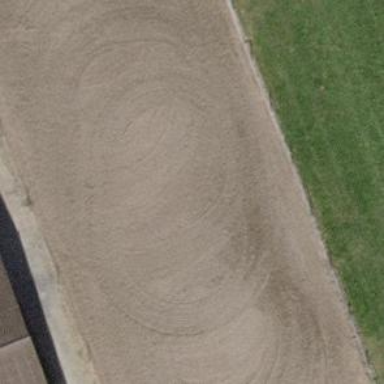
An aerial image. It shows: Equestrian pitch used for leisure and sports activities.